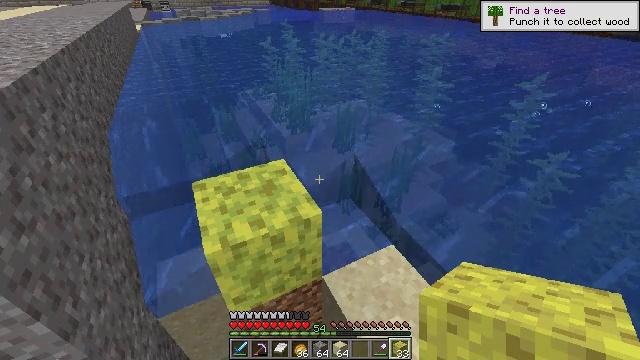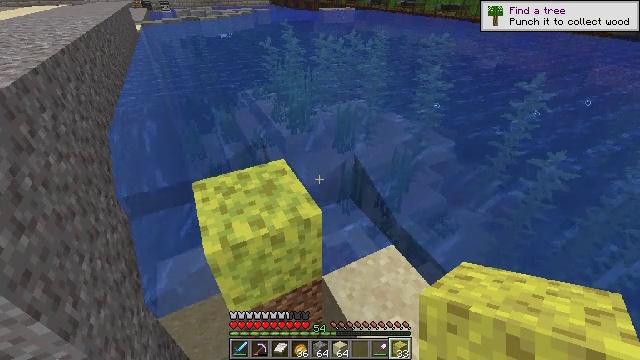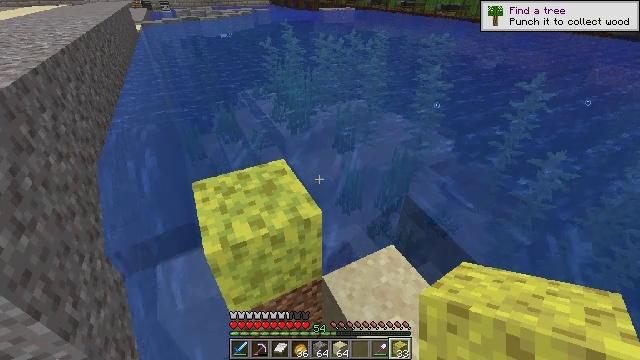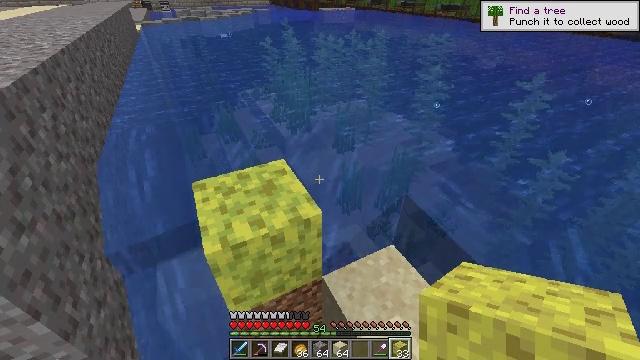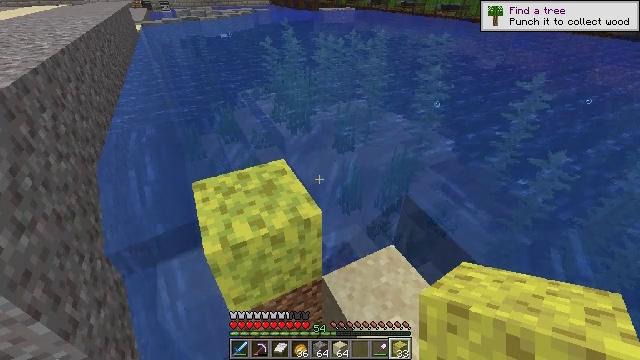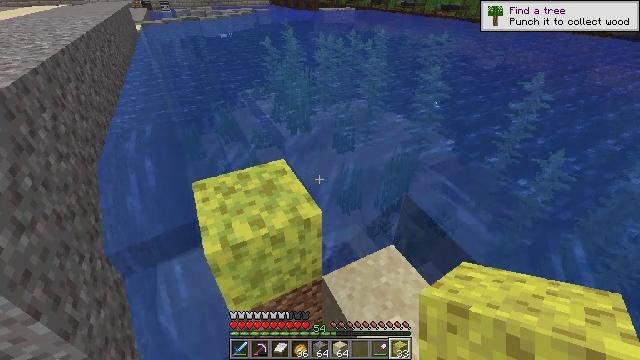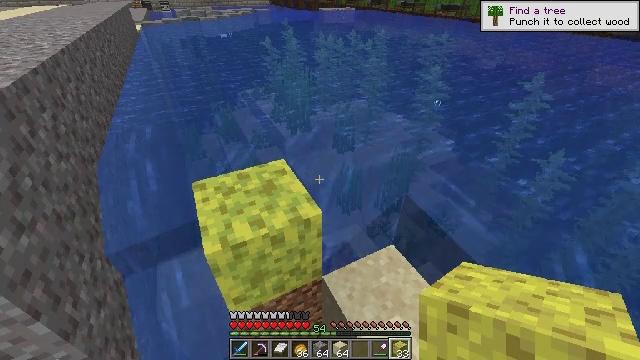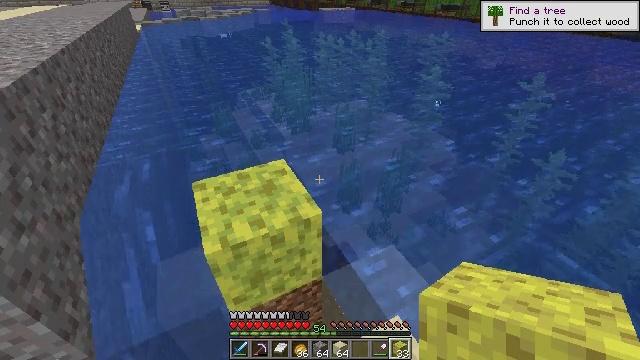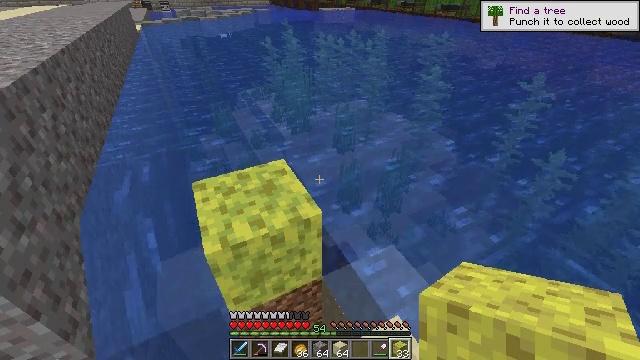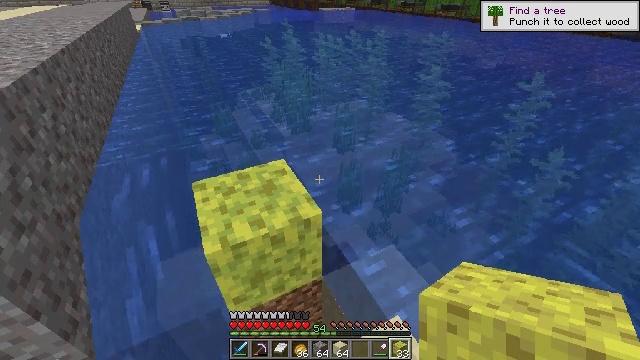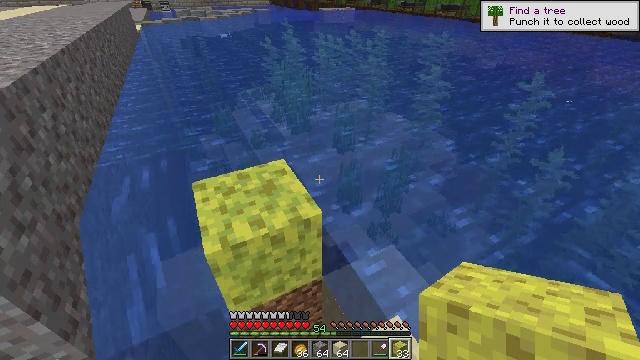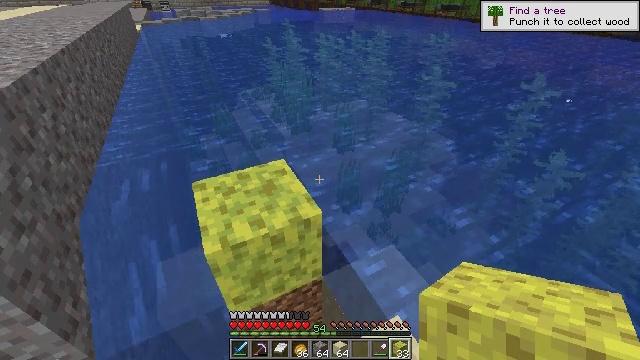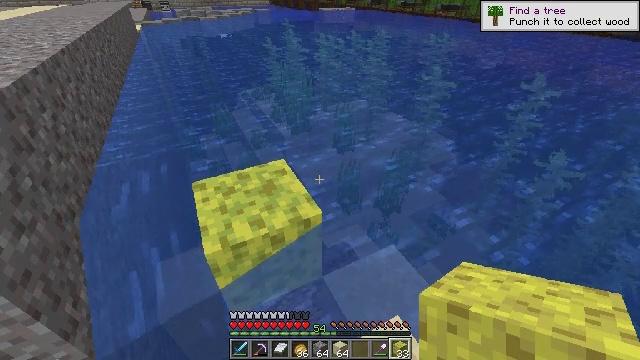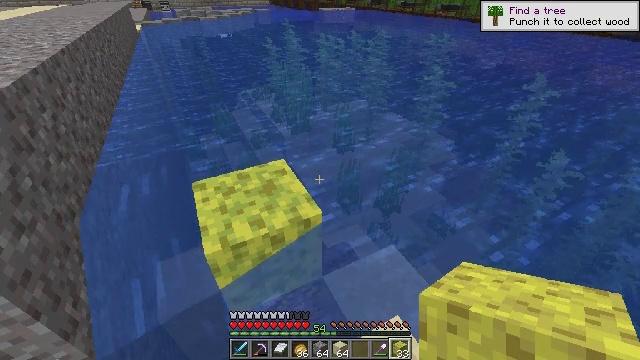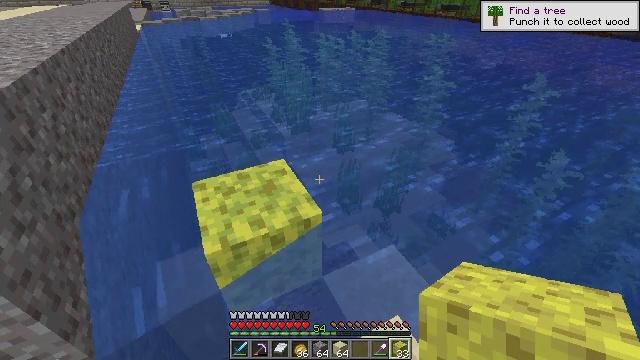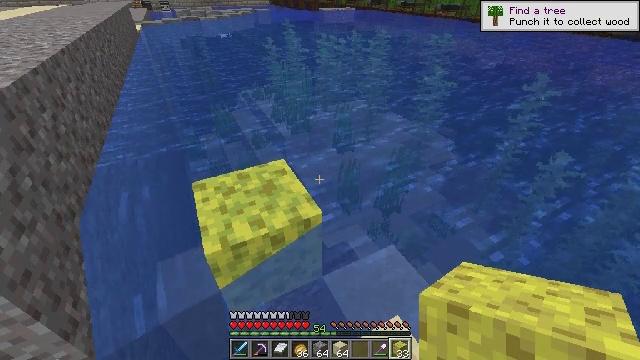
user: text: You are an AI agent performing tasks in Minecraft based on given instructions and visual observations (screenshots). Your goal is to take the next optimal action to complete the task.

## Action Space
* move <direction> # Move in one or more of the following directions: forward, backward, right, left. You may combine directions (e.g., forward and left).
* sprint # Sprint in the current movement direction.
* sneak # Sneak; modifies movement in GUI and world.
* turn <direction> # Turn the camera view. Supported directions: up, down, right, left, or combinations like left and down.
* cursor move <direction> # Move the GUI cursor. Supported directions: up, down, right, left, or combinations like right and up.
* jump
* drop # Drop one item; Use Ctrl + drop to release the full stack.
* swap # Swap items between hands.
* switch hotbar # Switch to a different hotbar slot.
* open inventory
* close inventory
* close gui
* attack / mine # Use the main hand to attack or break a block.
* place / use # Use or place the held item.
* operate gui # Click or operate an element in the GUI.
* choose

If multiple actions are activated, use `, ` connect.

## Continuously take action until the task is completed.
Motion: motion action
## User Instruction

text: Destroy the wet sponge to pick it up.
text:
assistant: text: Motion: no_op
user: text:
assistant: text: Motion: no_op
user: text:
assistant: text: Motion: no_op
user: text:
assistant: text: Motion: no_op
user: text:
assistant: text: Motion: no_op
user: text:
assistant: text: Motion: no_op
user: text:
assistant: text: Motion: no_op
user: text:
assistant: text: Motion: no_op
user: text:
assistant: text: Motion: no_op
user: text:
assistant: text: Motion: no_op
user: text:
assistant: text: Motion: no_op
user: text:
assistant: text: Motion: no_op
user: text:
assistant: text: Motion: no_op
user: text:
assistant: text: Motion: no_op
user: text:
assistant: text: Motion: no_op
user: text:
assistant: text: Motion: no_op
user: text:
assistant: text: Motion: no_op
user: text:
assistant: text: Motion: no_op
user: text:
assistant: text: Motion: no_op
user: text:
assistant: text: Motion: no_op
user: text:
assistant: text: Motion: no_op
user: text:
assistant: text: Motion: no_op
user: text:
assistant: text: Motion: no_op
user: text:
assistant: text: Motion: no_op
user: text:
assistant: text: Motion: no_op
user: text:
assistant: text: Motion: no_op
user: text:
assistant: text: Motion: no_op
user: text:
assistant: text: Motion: no_op
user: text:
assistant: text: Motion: no_op
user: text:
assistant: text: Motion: no_op